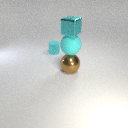
large cyan rubber sphere below small cyan metal cube